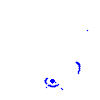
Particle: pion